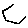
Label: hexagon